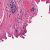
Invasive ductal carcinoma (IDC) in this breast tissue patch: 0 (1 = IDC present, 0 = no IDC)